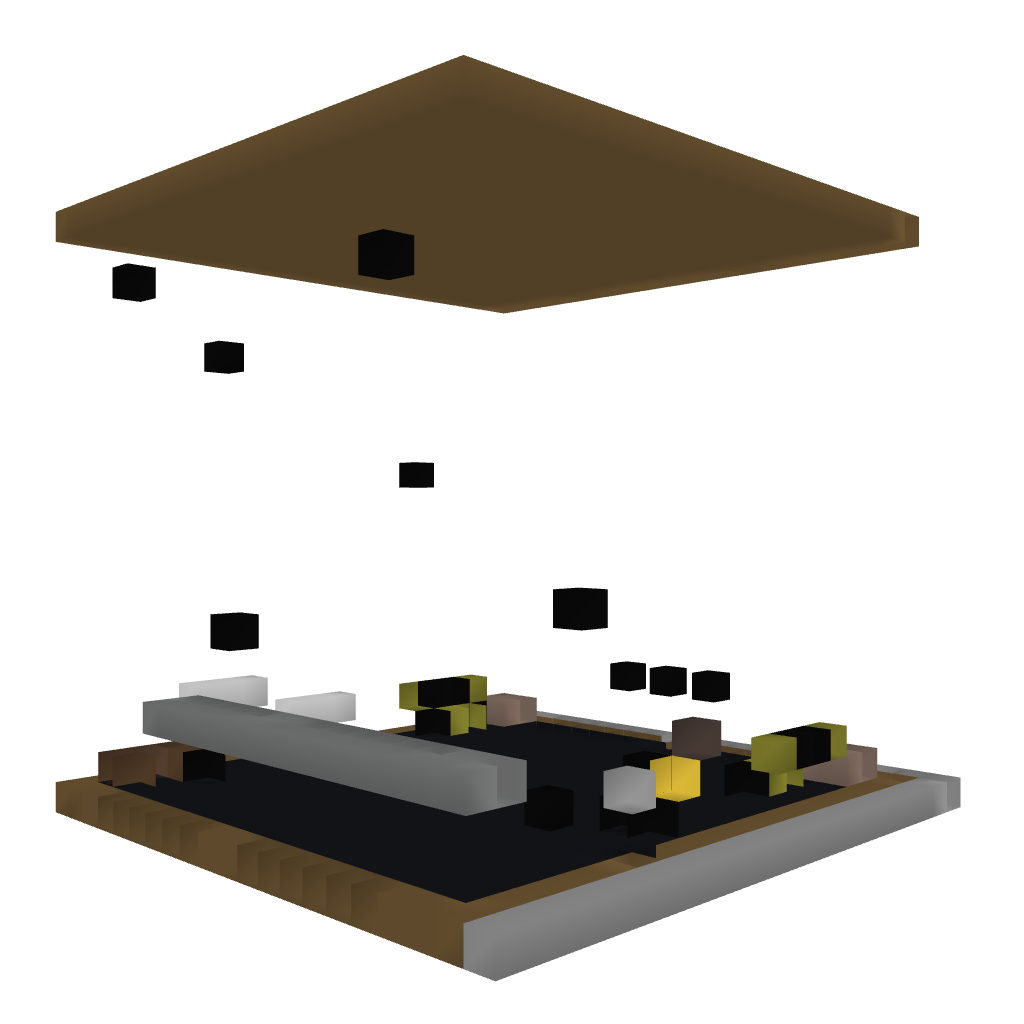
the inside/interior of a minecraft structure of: My House By niero